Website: lowes
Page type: billing-address
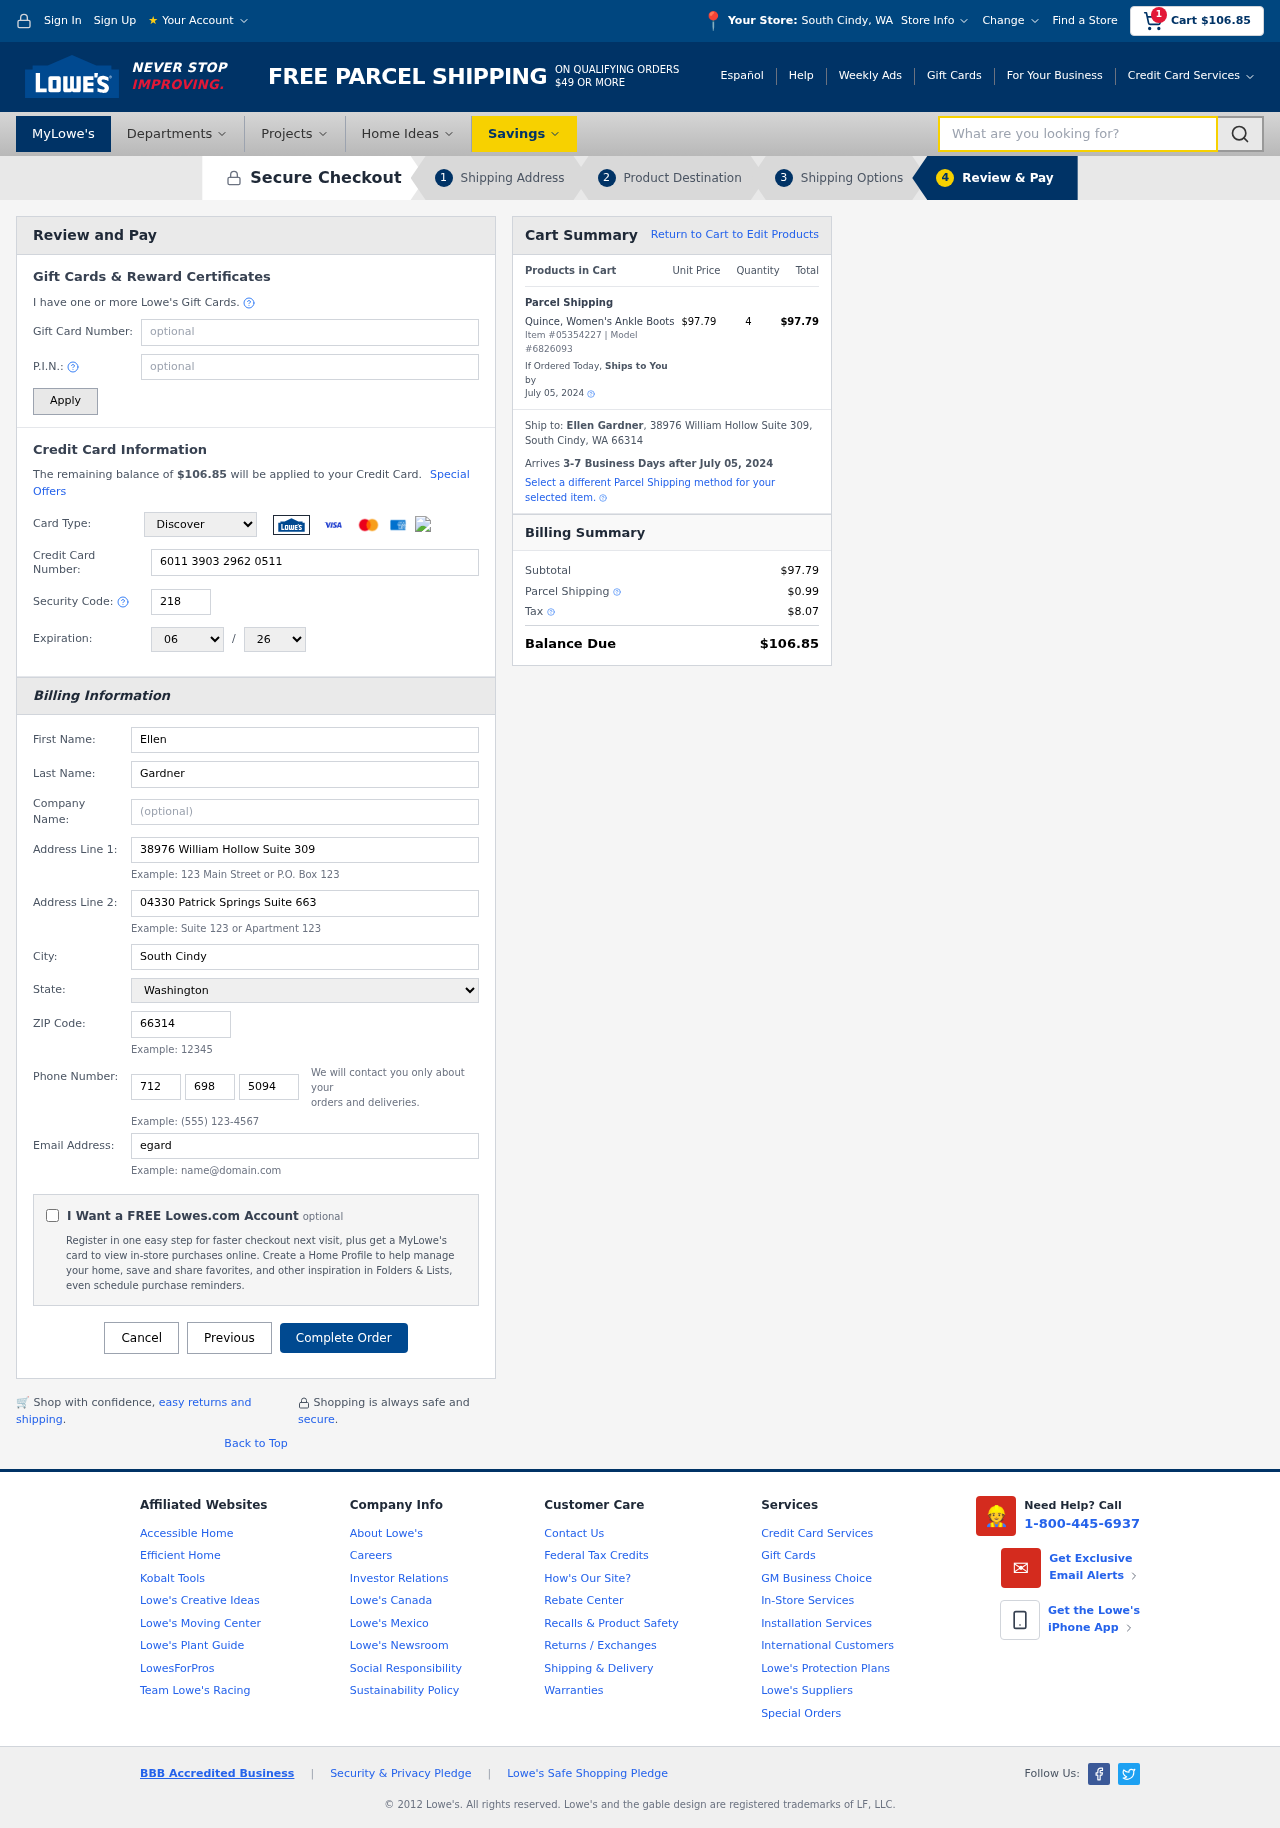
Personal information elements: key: PII_CARD_CVV
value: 218
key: PII_CARD_EXPIRY_MONTH
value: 06
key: PII_CARD_EXPIRY_YEAR
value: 26
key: PII_CARD_NUMBER
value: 6011 3903 2962 0511
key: PII_CARD_TYPE
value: Discover
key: PII_CITY
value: South Cindy
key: PII_CITY_STATE
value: South Cindy, WA
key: PII_EMAIL
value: egardner@yahoo.com
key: PII_FIRSTNAME
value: Ellen
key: PII_FULLNAME
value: Ellen Gardner
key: PII_LASTNAME
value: Gardner
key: PII_PHONE_AREA
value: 712
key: PII_PHONE_PREFIX
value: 698
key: PII_PHONE_SUFFIX
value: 5094
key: PII_POSTCODE
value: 66314
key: PII_STATE
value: Washington
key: PII_STREET
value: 38976 William Hollow Suite 309
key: PII_STREET2
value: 04330 Patrick Springs Suite 663
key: PII_CITY_STATE_ZIP
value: South Cindy, WA 66314
Product elements: key: PRODUCT1_NAME
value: Quince, Women's Ankle Boots
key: PRODUCT1_PRICE
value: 97.79
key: PRODUCT1_QUANTITY
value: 4
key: PRODUCT_ITEM_NUMBER
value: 05354227
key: PRODUCT_MODEL_NUMBER
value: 6826093
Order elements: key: ORDER_SUBTOTAL
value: $106.85
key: ORDER_TOTAL
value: $106.85
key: ORDER_SHIPPING_DATE
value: July 05, 2024
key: ORDER_SUBTOTAL
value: $97.79
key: ORDER_DELIVERY_DATE
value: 3-7 Business Days after July 05, 2024
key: ORDER_SHIPPING_DATE2
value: July 05, 2024
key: ORDER_SUBTOTAL2
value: $97.79
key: ORDER_SHIPPING_COST
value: $0.99
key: ORDER_TAX
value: $8.07
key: ORDER_TOTAL2
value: $106.85
Search elements: key: HEADER_SEARCH
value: What are you looking for?